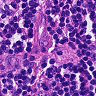
Metastatic tissue present: no